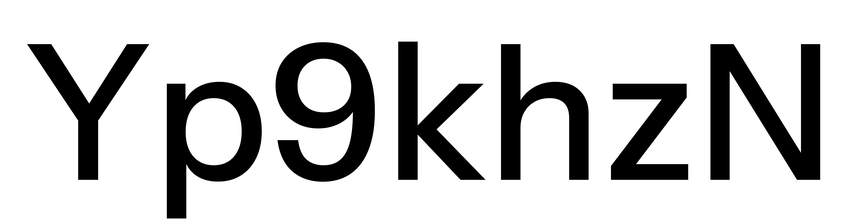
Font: InstrumentSans_Medium